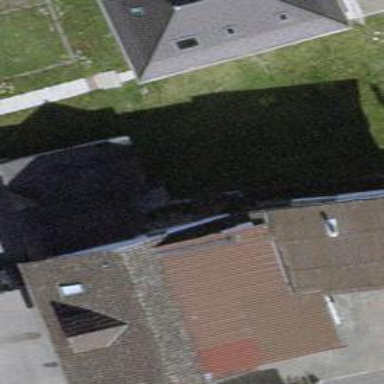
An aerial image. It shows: Building with tiled roof.